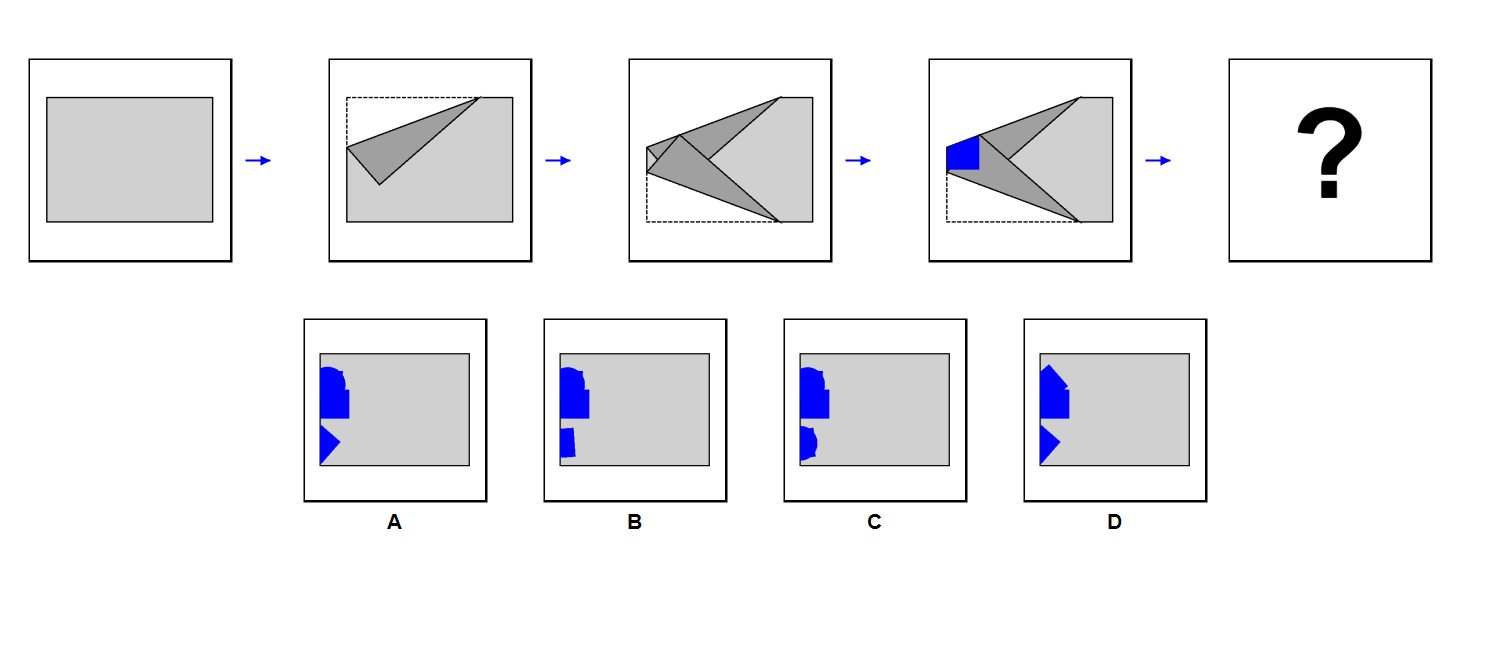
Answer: D